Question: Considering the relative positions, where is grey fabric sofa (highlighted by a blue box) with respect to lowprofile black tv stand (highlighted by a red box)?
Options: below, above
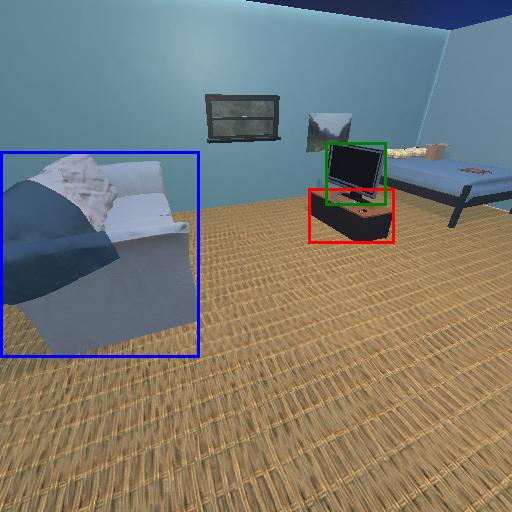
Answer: below